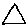
Label: triangle